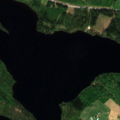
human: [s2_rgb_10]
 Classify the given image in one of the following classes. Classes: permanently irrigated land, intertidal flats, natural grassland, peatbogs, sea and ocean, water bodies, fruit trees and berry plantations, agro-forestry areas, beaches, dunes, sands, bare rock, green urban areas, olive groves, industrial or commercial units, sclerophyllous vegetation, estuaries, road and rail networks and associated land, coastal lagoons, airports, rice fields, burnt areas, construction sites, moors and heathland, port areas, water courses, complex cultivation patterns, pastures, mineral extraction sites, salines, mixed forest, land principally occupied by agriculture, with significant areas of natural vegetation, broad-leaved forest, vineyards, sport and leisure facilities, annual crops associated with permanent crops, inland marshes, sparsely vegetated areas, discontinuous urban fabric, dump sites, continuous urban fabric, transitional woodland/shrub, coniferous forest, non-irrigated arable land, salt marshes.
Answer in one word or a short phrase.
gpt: coniferous forest, mixed forest, transitional woodland/shrub, water bodies